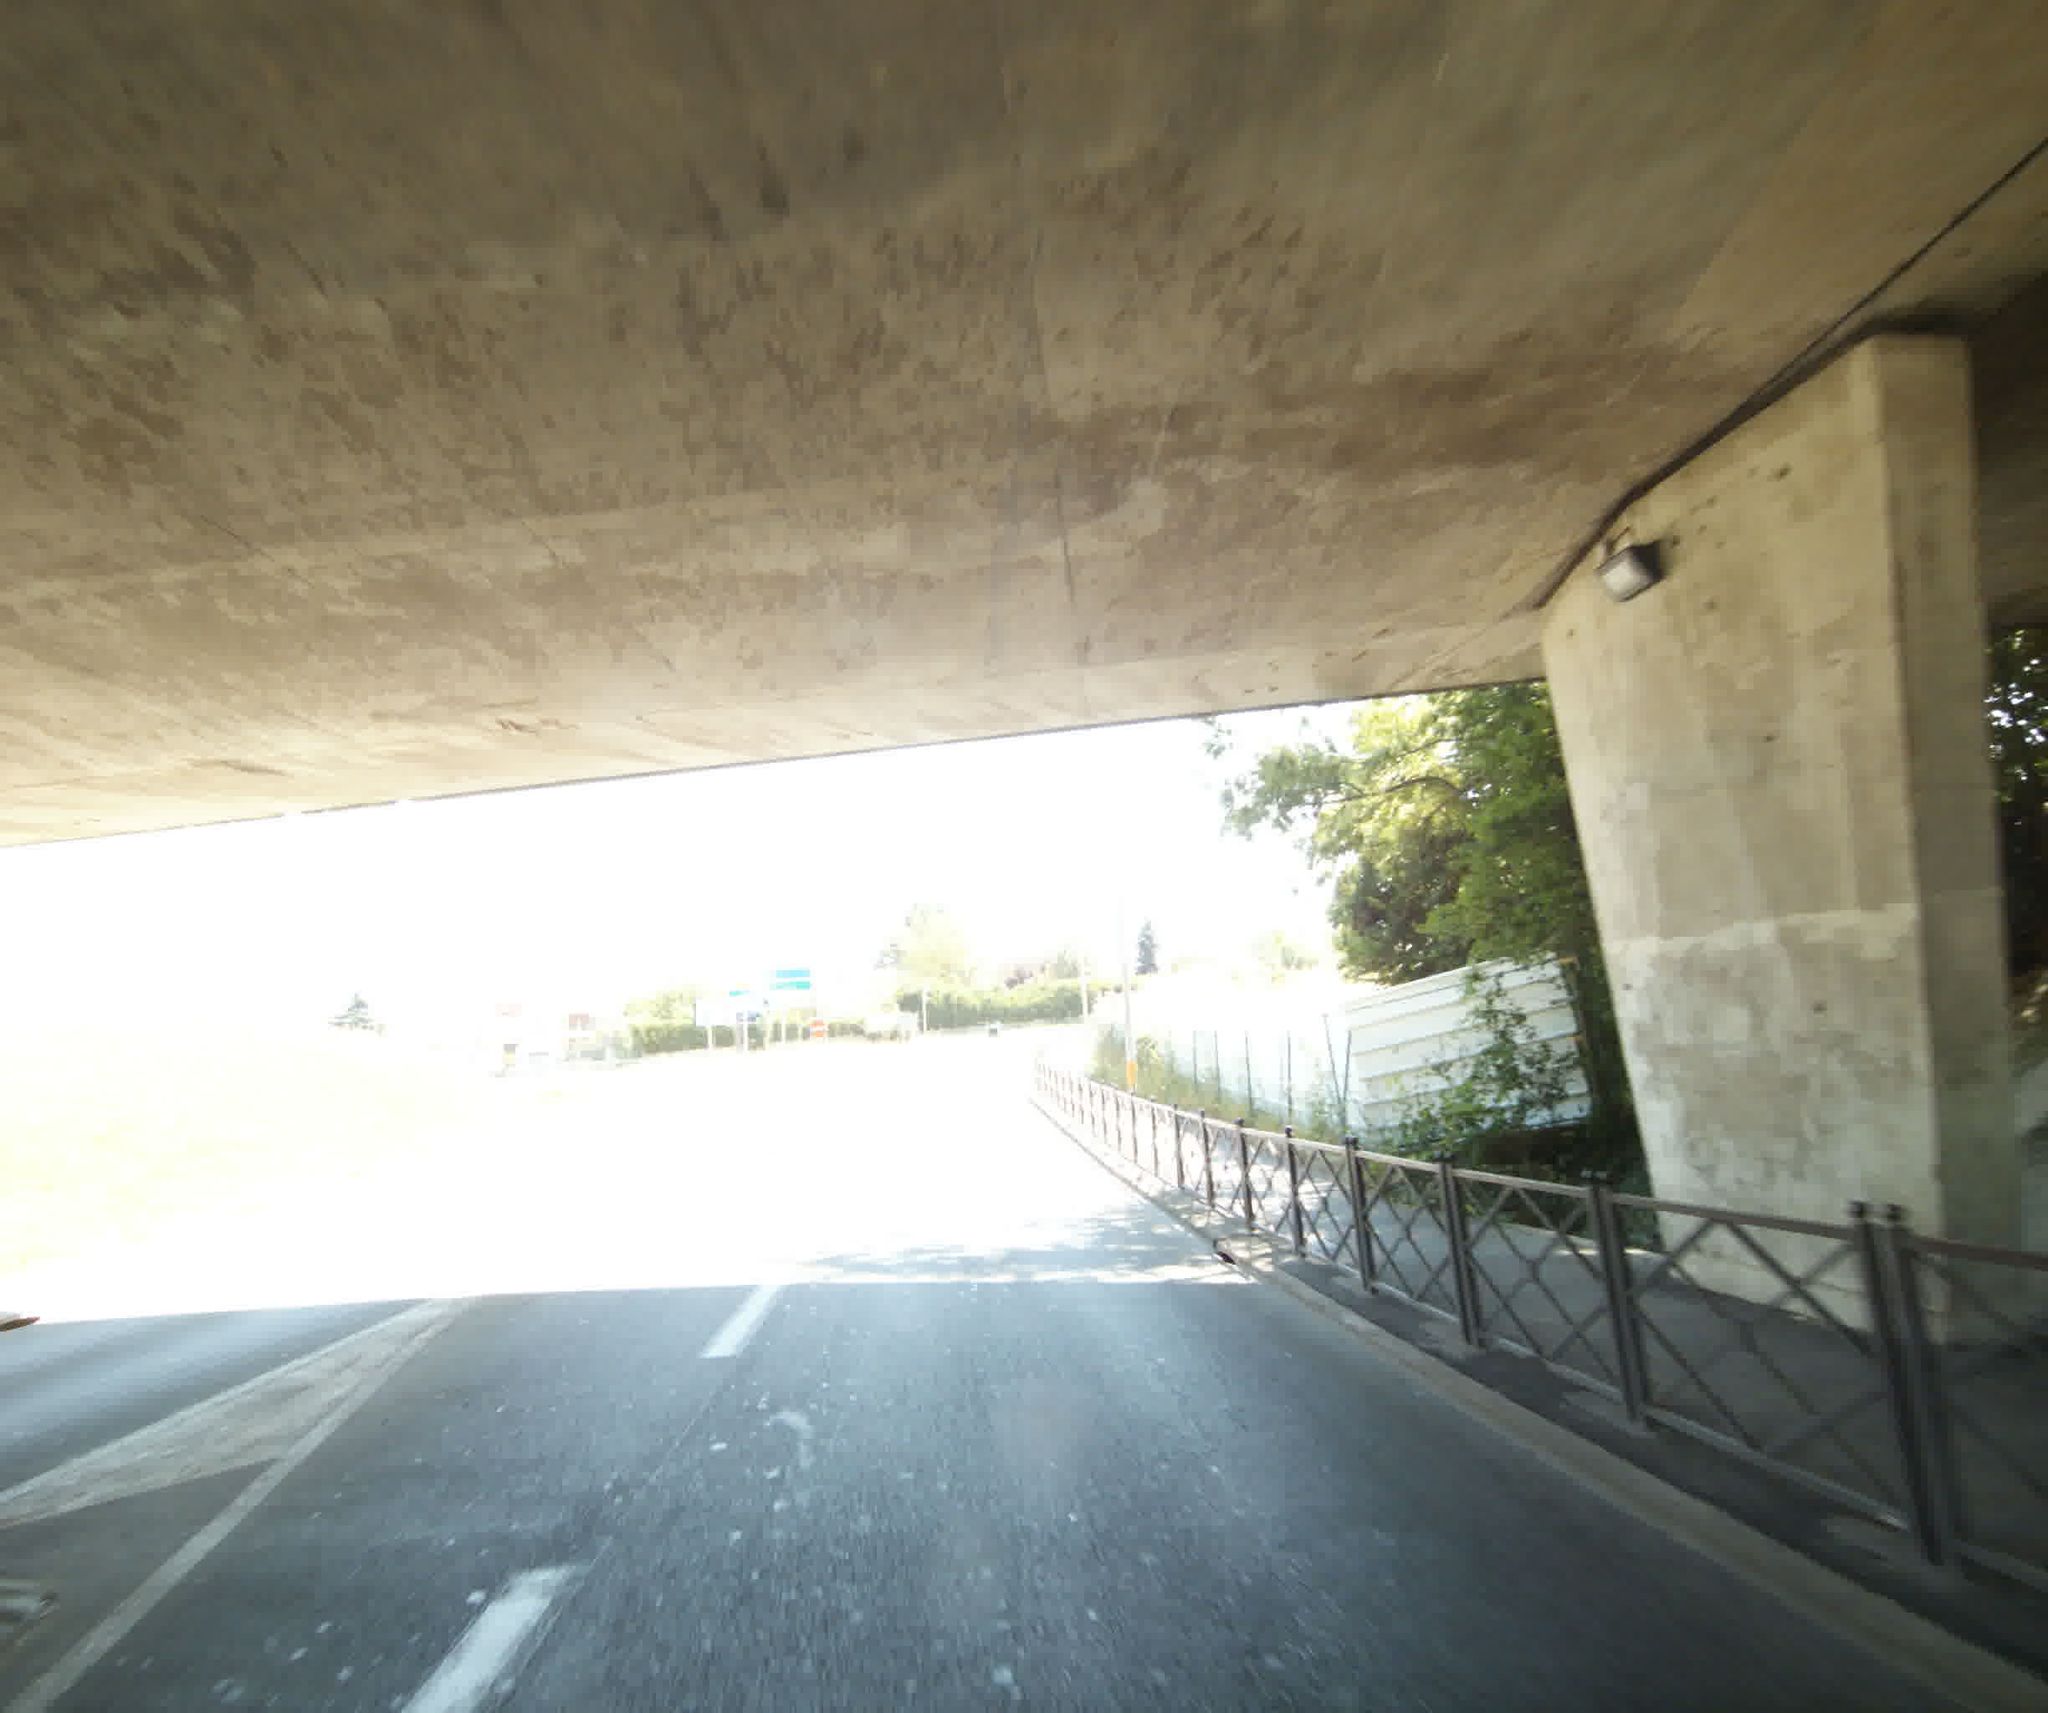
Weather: clear
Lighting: day
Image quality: good
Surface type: driving surface
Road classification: primary, trunk
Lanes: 2, 3, 1
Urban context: urban centre
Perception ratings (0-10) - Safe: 0.37, Lively: 3.19, Beautiful: 5.48, Boring: 6.78, Depressing: 7.11, Wealthy: 4.13